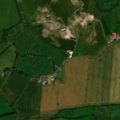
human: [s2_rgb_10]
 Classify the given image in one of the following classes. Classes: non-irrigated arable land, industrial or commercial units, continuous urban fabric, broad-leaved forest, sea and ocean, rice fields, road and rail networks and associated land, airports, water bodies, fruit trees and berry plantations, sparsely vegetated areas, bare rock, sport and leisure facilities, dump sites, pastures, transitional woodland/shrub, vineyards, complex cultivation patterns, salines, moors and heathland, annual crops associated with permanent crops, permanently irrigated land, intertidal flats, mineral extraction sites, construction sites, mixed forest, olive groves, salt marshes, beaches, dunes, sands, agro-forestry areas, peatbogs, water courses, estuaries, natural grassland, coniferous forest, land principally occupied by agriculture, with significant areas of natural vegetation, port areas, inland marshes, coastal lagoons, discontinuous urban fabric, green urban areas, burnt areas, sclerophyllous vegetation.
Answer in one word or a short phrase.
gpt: non-irrigated arable land, pastures